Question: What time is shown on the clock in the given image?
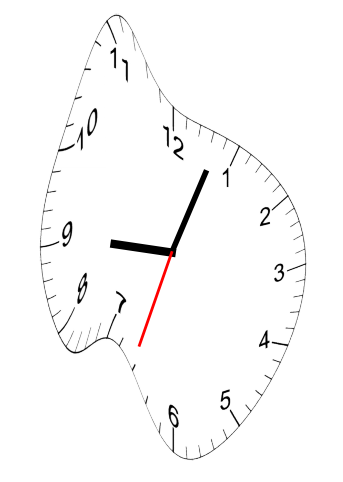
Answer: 09:03:33